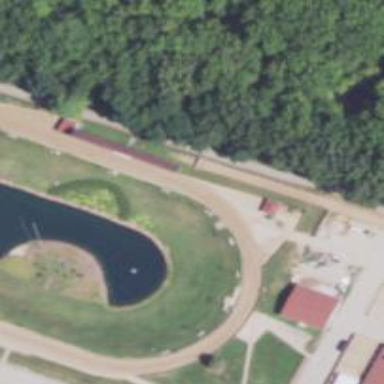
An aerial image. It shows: Dog racing track in leisure land area.